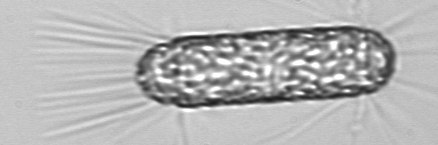
Label: Corethron_hystrix